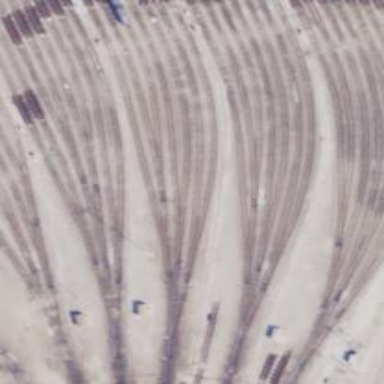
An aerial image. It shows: Railway yard used for servicing trains.